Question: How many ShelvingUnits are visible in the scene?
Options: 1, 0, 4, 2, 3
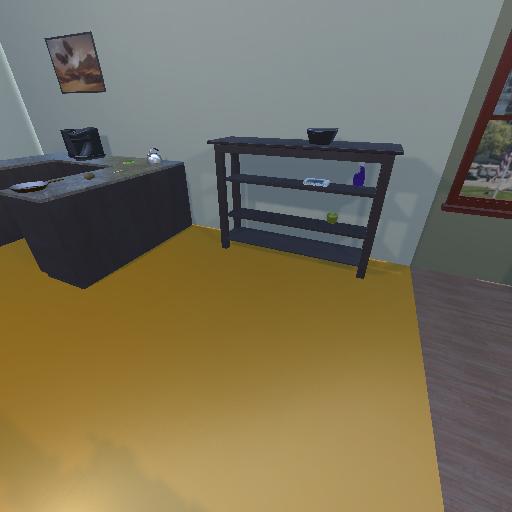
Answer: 1